Aerial crown-view tile of a tropical tree (Barro Colorado Island, Panama), acquired 20250217:
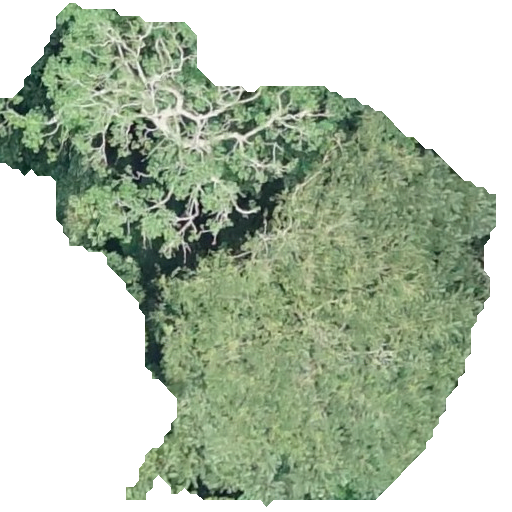
Species: Jacaranda copaia
GBIF accepted scientific name: Jacaranda copaia
Crown area: 226.742 m²